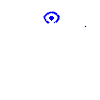
Particle: pion